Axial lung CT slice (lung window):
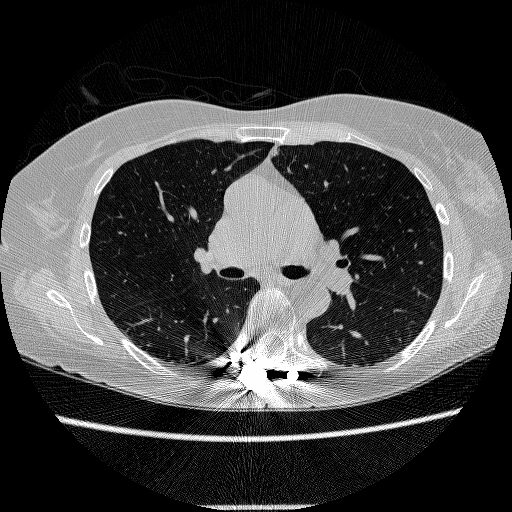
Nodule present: no